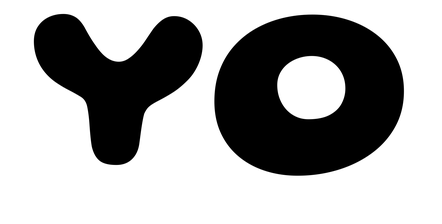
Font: Gluten_Bold